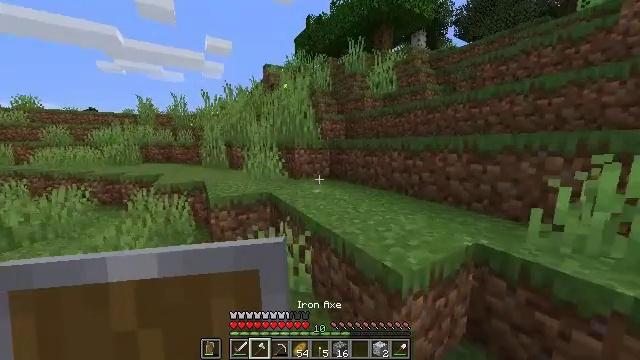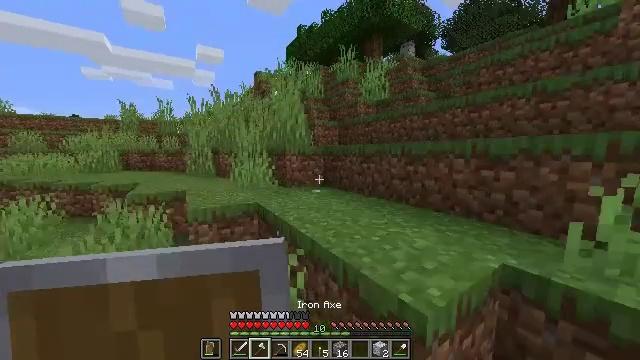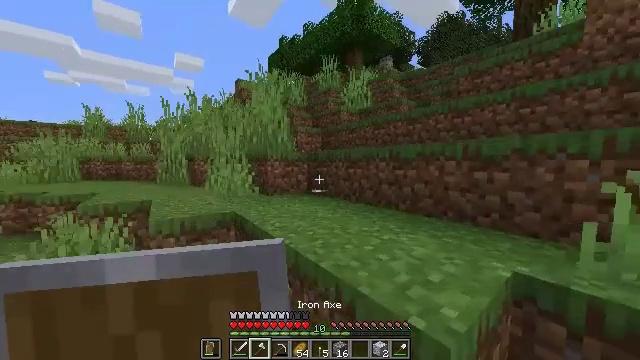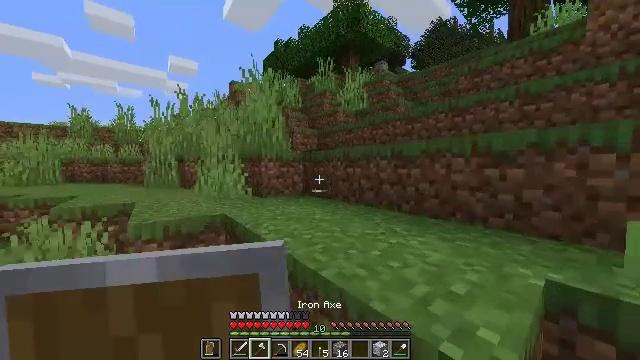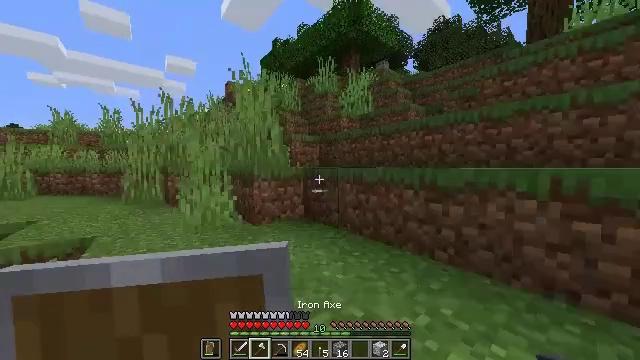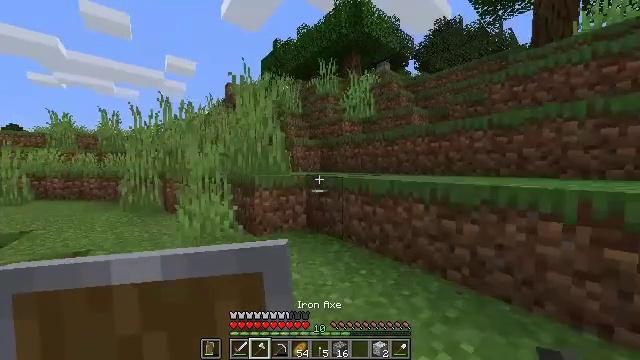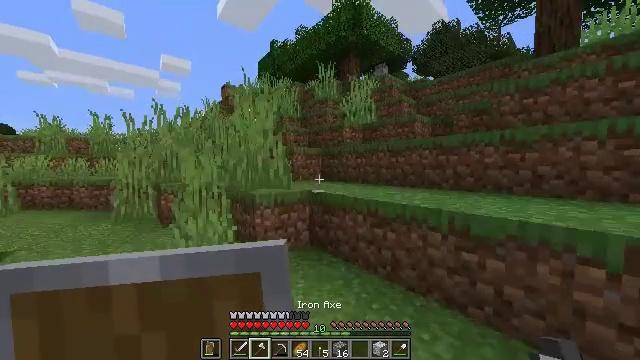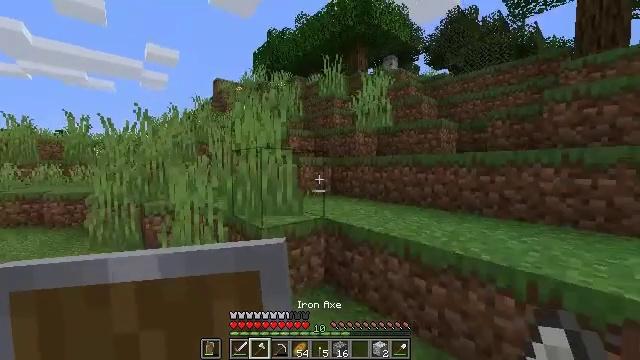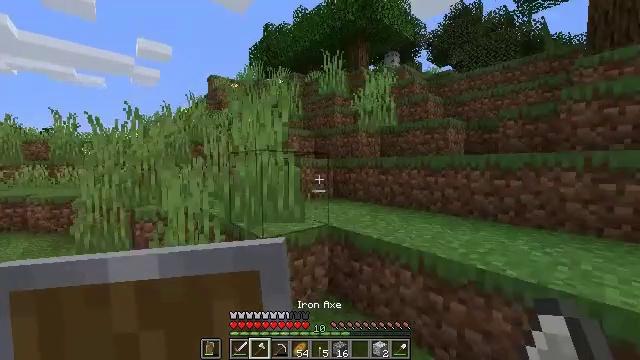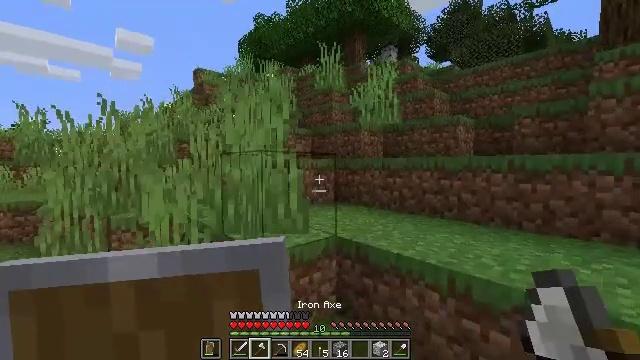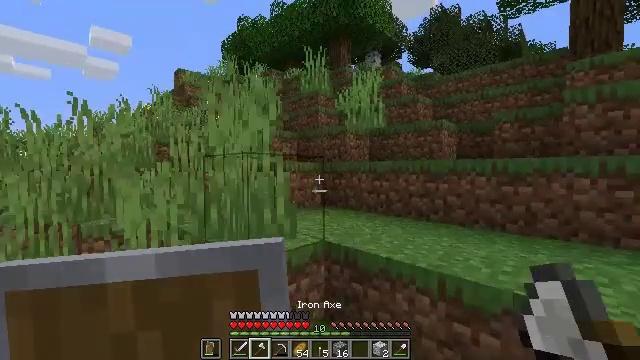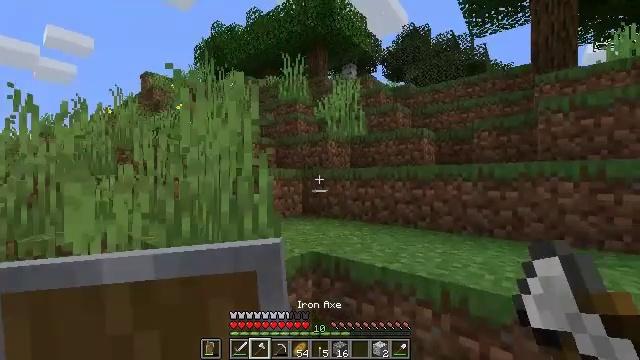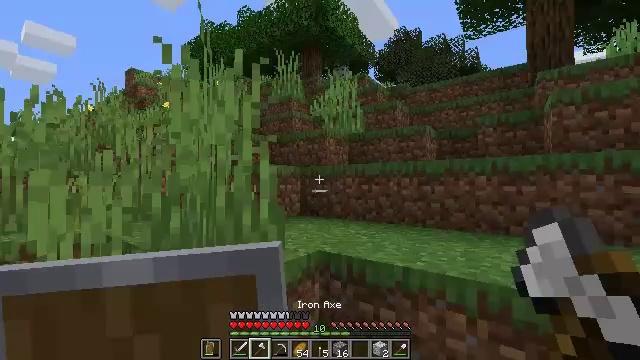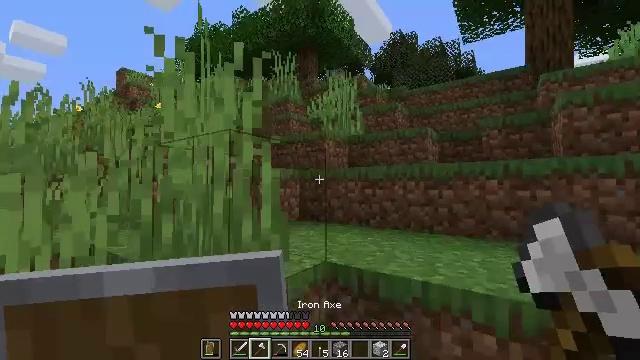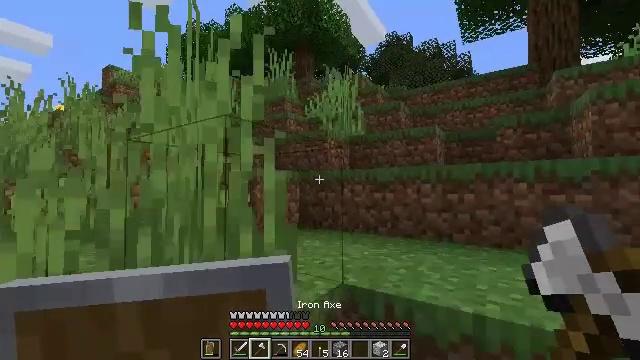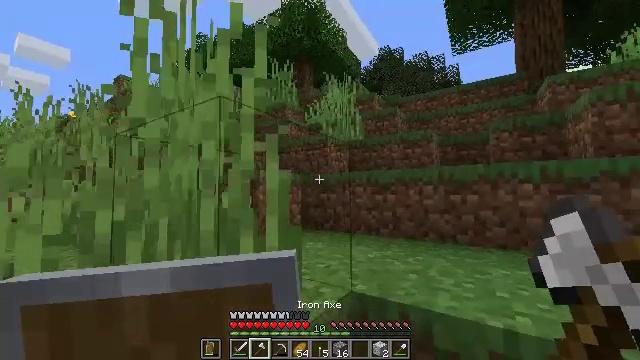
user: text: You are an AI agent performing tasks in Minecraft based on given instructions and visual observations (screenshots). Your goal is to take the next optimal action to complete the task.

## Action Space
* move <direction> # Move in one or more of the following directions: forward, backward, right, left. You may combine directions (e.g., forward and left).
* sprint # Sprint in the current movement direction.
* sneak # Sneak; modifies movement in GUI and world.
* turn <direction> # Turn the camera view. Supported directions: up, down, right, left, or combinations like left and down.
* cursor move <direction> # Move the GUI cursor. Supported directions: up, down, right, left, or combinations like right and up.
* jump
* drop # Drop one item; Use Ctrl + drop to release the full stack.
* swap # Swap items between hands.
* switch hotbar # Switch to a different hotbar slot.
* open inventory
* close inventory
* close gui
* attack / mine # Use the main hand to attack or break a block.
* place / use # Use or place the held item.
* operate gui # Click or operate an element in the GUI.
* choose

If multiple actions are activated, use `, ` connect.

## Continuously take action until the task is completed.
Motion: motion action
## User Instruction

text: Remove oak leaves from branches.
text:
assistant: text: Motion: move forward, turn right and up
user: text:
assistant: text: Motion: move forward, turn right and up
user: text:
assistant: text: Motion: move forward, turn right and up
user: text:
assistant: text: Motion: move forward, jump
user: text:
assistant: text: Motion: move forward, jump
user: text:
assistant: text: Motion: move forward, jump
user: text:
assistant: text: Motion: move forward, jump
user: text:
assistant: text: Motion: move forward, jump
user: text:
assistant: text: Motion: move forward, turn right, jump
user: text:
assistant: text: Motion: move forward, turn right
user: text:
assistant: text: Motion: move forward, turn right and up
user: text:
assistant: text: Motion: move forward, turn right and up
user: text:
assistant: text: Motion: move forward, turn right
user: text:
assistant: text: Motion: move forward, sprint, turn right
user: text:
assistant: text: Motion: move forward, sprint
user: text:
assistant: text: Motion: move forward, sprint, jump
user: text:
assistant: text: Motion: move forward, sprint, turn right and down, jump
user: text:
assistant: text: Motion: move forward, turn right and down, jump
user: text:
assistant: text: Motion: move forward, turn right and down, jump
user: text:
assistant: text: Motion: move forward, jump
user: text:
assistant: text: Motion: move forward, jump
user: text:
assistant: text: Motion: move forward, jump
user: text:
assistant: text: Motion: move forward, jump
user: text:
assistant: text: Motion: move forward
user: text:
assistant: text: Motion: move forward
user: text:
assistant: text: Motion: move forward
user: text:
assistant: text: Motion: move forward, jump
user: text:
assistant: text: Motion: move forward, jump
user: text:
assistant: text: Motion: move forward, jump
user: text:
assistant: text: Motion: move forward, jump